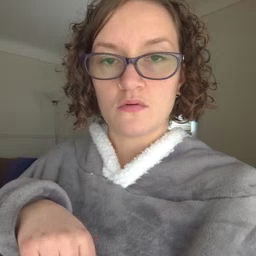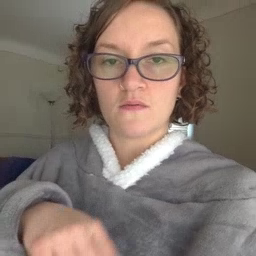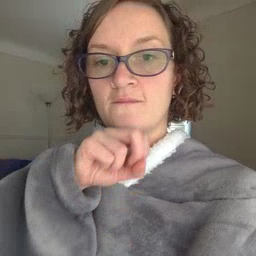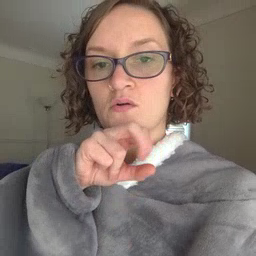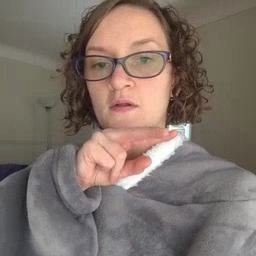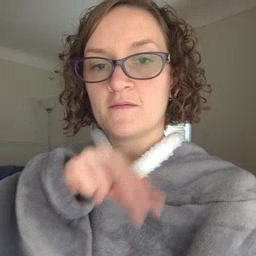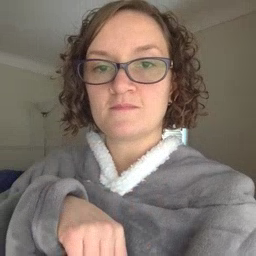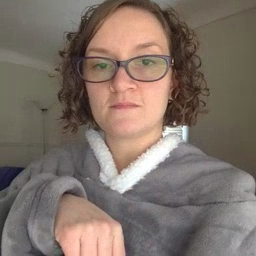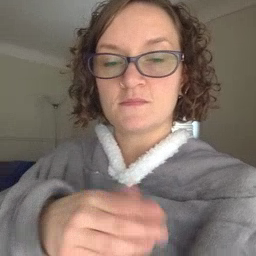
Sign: frog